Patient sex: M
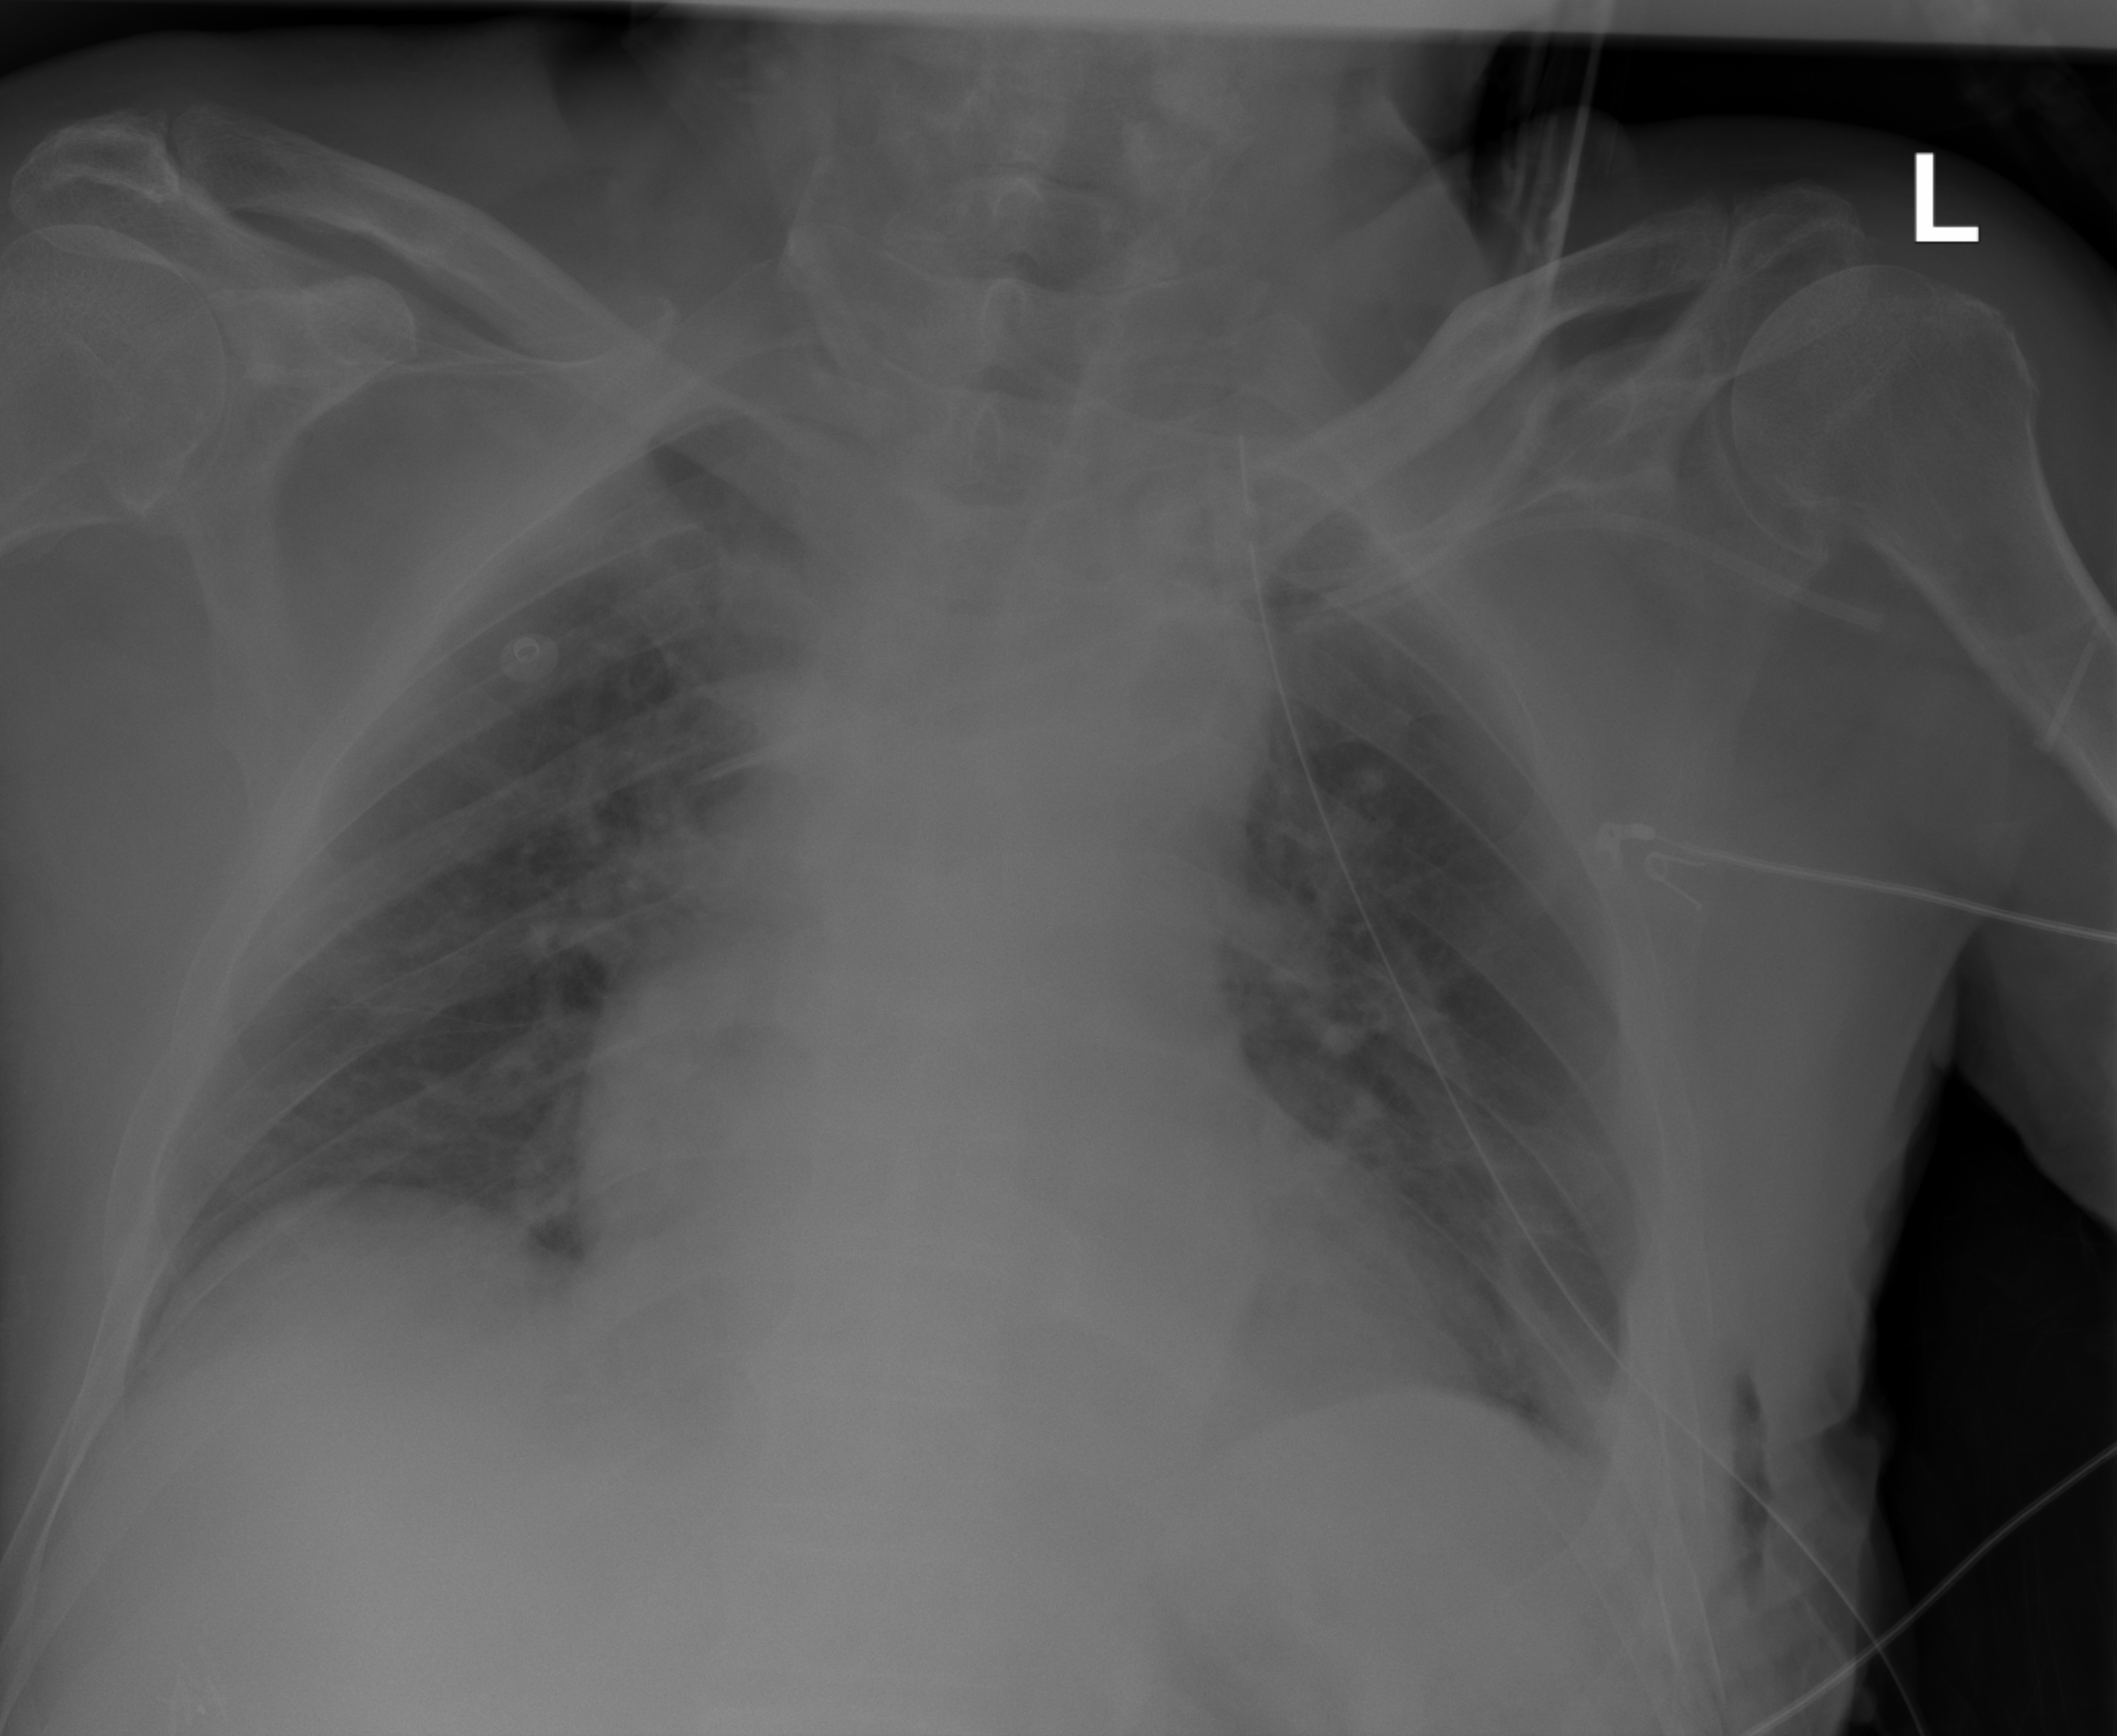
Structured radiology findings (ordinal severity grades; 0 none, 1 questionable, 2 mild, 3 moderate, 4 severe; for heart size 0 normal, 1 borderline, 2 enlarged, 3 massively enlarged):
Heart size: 1
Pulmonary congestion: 0
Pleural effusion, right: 0
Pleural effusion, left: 0
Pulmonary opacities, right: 0
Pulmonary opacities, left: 0
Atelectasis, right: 2
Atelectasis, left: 2